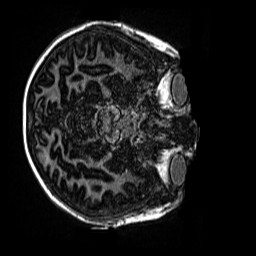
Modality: MP2RAGE
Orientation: axial
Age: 9
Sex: female
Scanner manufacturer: siemens
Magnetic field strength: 3 T
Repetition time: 4 s
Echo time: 0.00299 s